Interaction volume radius: 5 \u00c5
Interaction volume height: 15 \u00c5
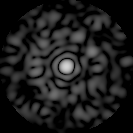
Disorder parameter: 0.7687